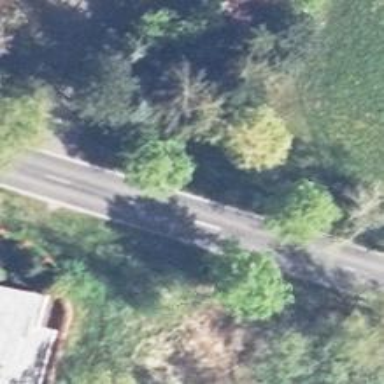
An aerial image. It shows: Secondary road with asphalt surface.